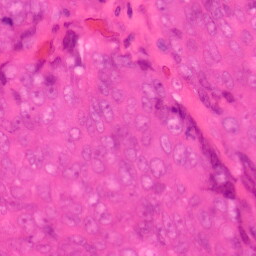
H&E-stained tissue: Colon